Question: I've been trying to find solution to my problem for more than a week and I couldn't find out anything better than a milion iterations prog, so I think it's time to ask someone to help me.
I've got a 3D array. Let's say, we're talking about the ground and the first layer is a surface.
Another layers are floors below the ground. I have to find deepest path's length, count of isolated caves underground and the size of the biggest cave.
Here's the visualisation of my problem.
'''
Input:
5 5 5 // x, y, z
xxxxx
oxxxx
xxxxx
xoxxo
ooxxx
xxxxx
xxoxx
and so...
'''

'''
Output:
5 // deepest path - starting from the surface
22 // size of the biggest cave
3 // number of izolated caves (red ones) (izolated - cave that doesn't reach the surface)
'''
Note, that even though red cell on the 2nd floor is placed next to green one, It's not the same cave because it's placed diagonally and that doesn't count.
I've been told that the best way to do this, might be using recursive algorithm "divide and rule" however I don't really know how could it look like.
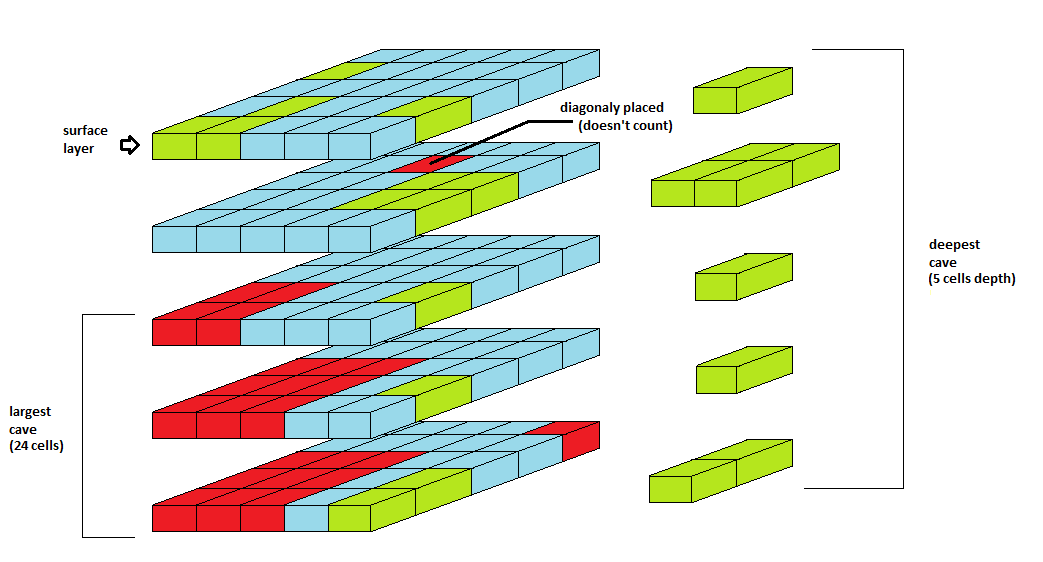
Answer: I think you should be able to do it in O(N).
When you parse your input, assign each node a 'caveNumber' initialized to 0. Set it to a valid number whenever you visit a cave:
'''
CaveCount = 0, IsolatedCaveCount=0
AllSizes = new Vector.
For each node,
ProcessNode(size:0,depth:0);
ProcessNode(size,depth):
If node.isCave and !node.caveNumber
if (size==0) ++CaveCount
if (size==0 and depth!=0) IsolatedCaveCount++
node.caveNumber = CaveCount
AllSizes[CaveCount]++
For each neighbor of node,
if (goingDeeper) depth++
ProcessNode(size+1, depth).
'''
You will visit each node 7 times at worst case: once from the outer loop, and possibly once from each of its six neighbors. But you'll only work on each one once, since after that the caveNumber is set, and you ignore it.
You can do the depth tracking by adding a depth parameter to the recursive ProcessNode call, and only incrementing it when visiting a lower neighbor.